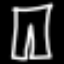
Label: pants